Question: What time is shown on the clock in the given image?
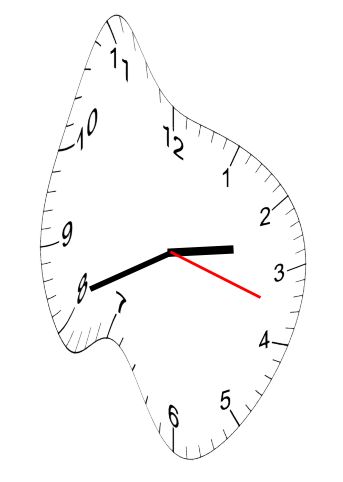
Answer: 02:41:18